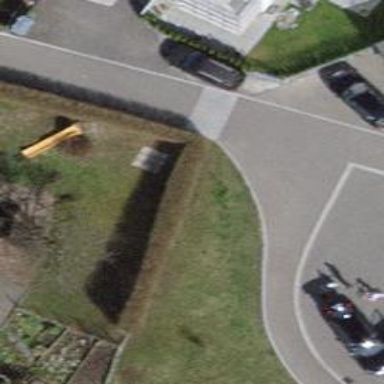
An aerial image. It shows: Hedge acting as barrier.